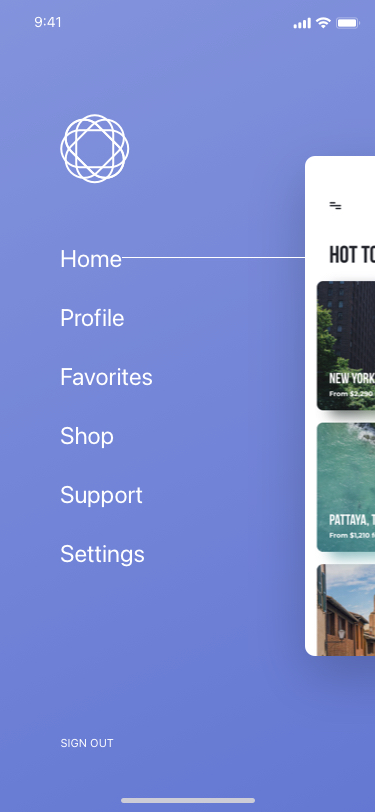
Text in this UI design:
Settings
Support
Shop
Favorites
Profile
Home
SIGN OUT